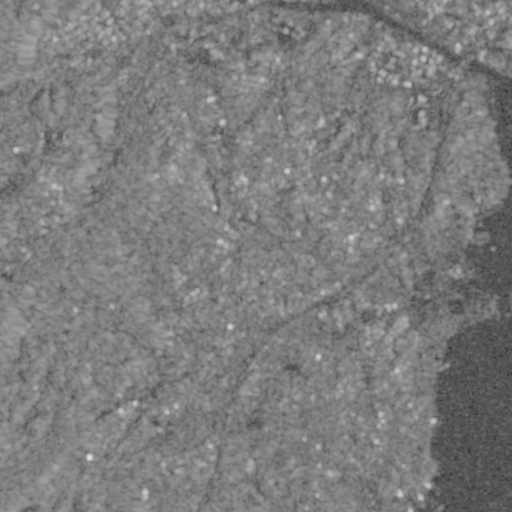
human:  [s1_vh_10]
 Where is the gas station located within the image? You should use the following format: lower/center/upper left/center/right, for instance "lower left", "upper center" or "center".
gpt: The gas station is located in the upper center of the image.
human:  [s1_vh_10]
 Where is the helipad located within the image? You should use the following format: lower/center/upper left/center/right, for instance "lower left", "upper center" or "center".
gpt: The helipad is located in the upper right of the image.
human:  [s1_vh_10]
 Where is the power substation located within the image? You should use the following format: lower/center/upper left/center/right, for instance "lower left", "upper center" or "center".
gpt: The power substation is located in the upper center of the image.
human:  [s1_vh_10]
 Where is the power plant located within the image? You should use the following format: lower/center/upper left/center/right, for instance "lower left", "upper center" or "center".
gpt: There is no power plant in the image.

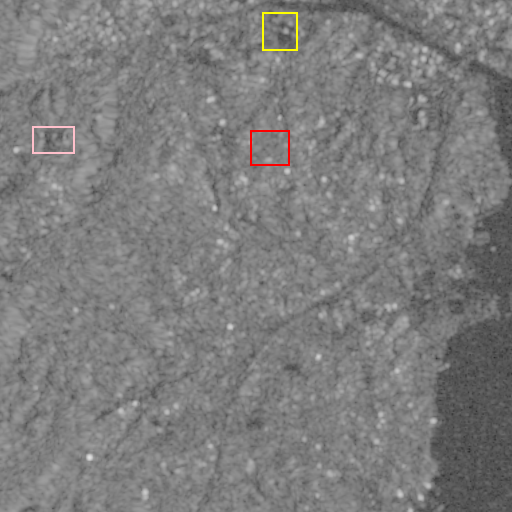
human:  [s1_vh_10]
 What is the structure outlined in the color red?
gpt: The structure outlined in red is a crop field.
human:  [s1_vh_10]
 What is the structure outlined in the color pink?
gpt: The structure outlined in pink is a park.
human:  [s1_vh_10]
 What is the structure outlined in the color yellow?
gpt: The structure outlined in yellow is a parking lot.
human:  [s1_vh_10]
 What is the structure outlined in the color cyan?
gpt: There is no cyan outline.